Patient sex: M
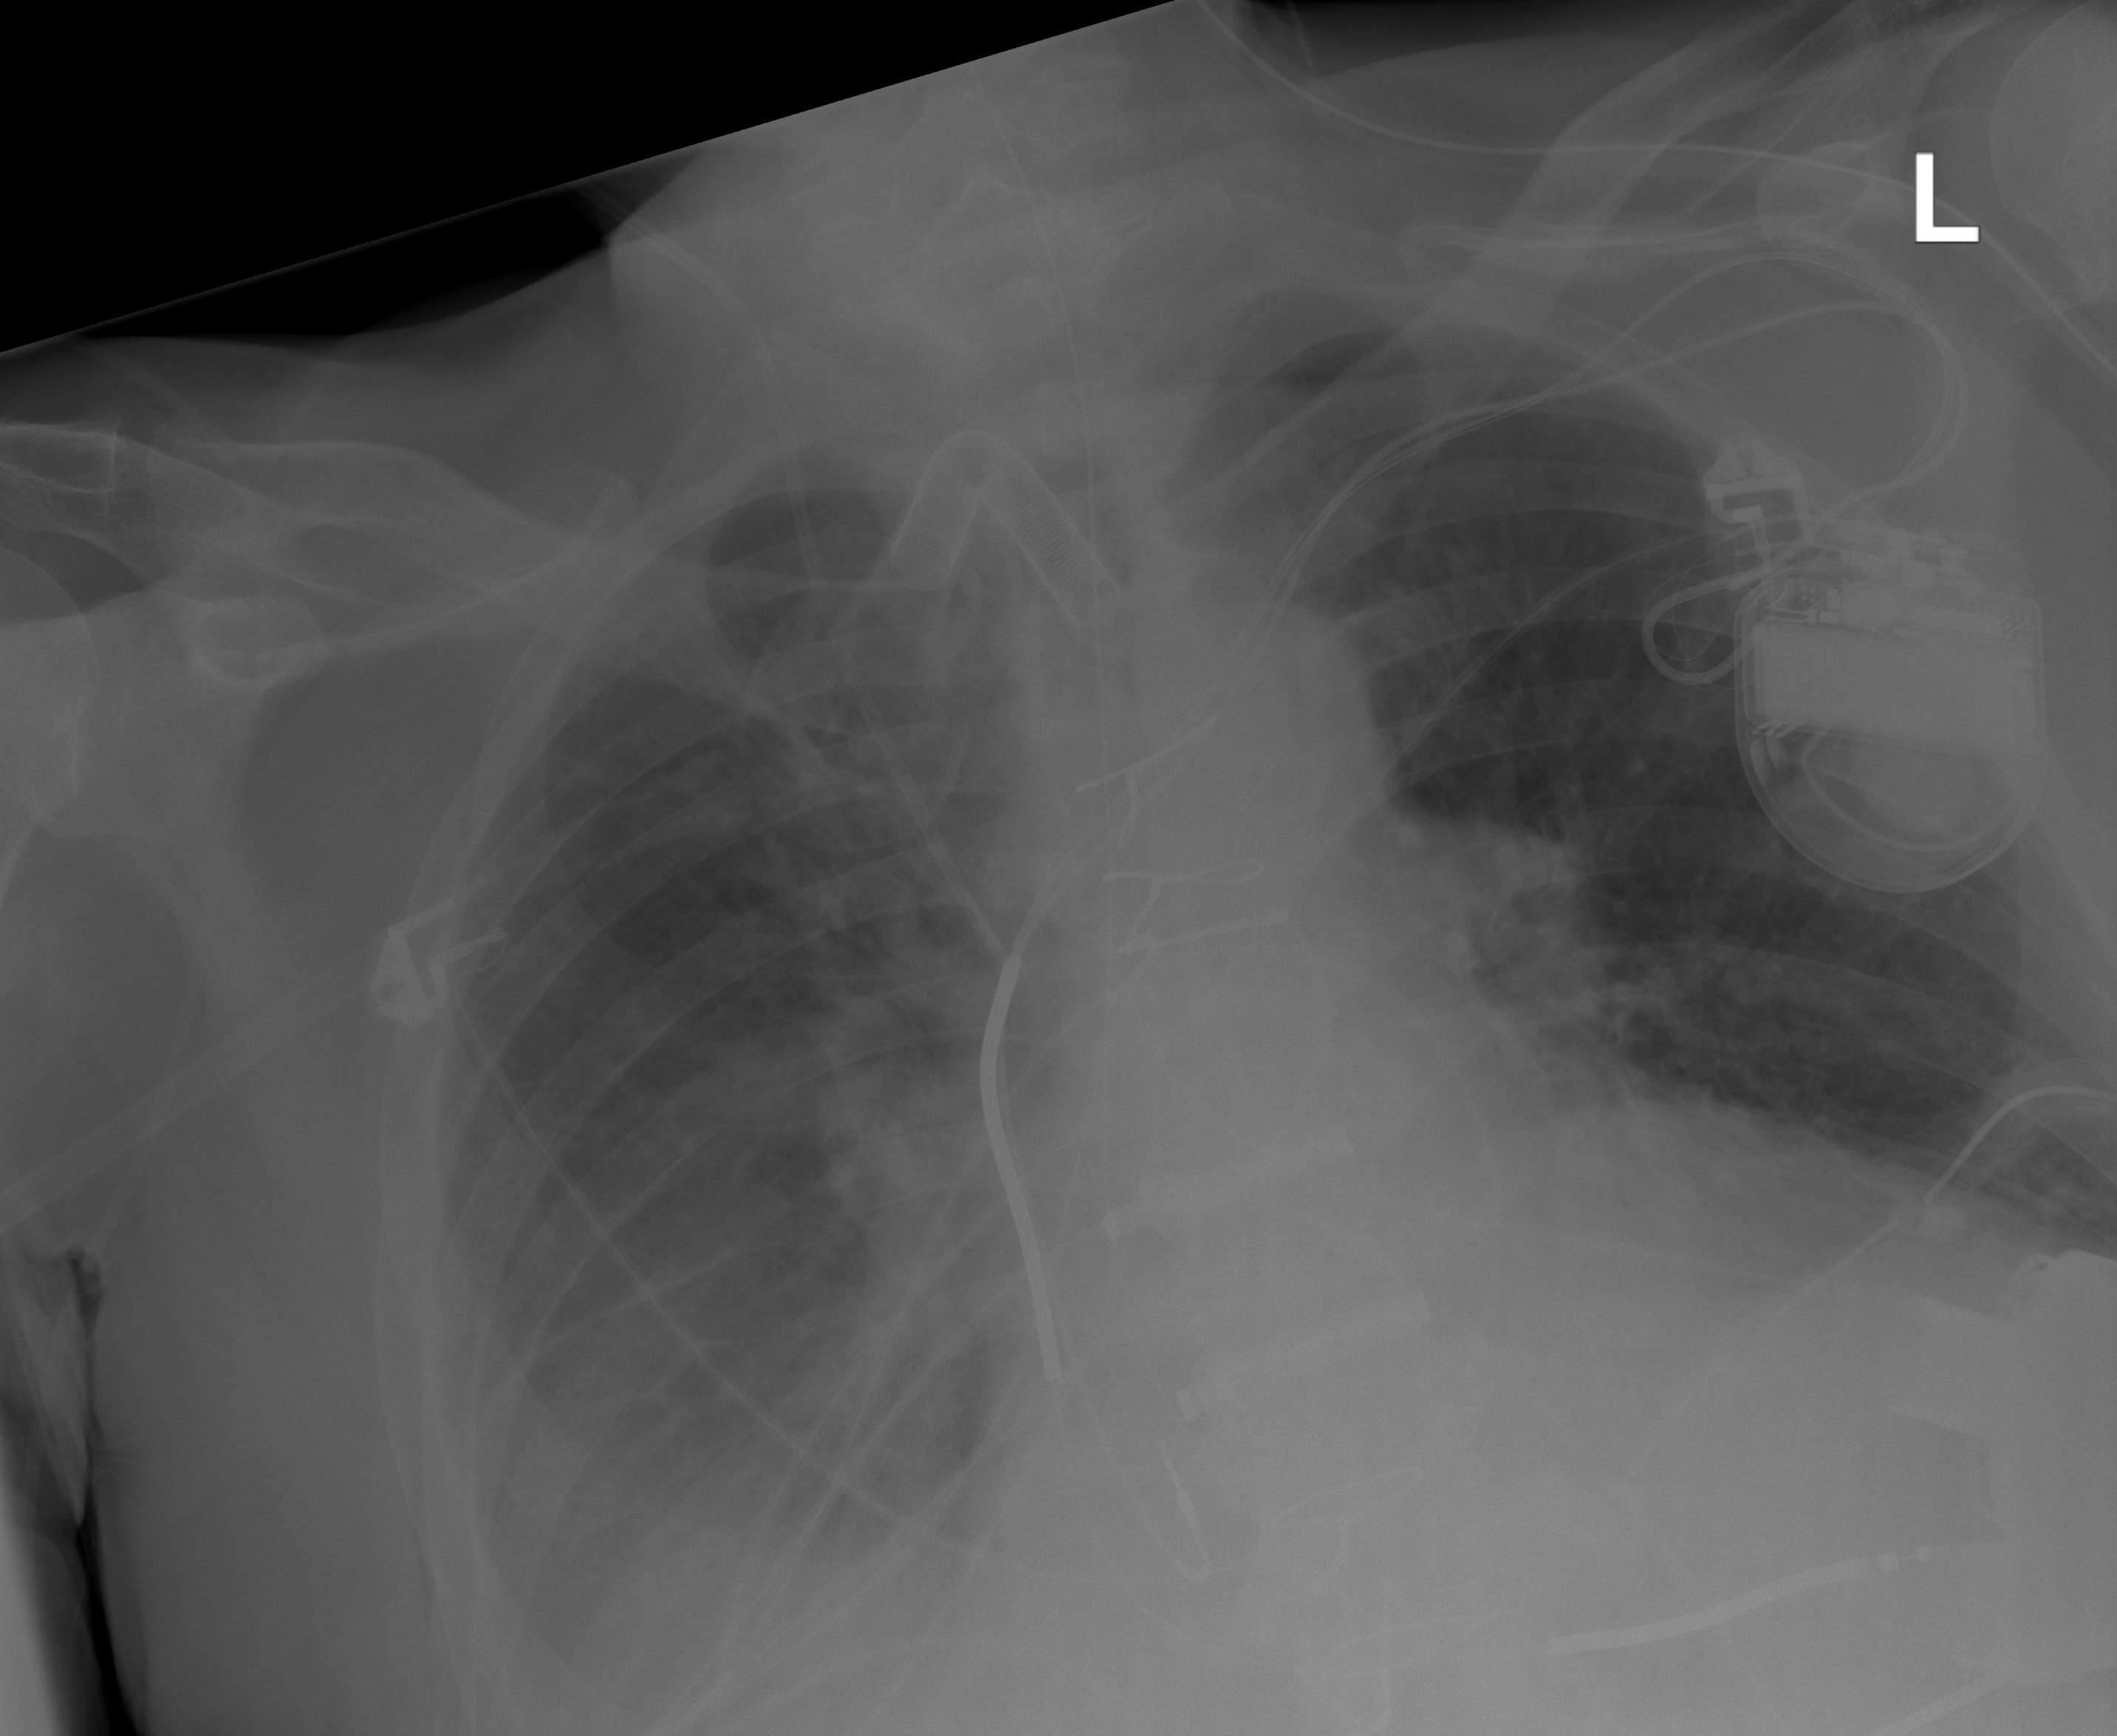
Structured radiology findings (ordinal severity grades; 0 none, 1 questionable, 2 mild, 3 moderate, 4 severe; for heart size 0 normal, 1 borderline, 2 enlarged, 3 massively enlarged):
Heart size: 2
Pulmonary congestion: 2
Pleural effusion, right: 2
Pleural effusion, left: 1
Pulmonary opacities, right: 2
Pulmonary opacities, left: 0
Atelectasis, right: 0
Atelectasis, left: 0